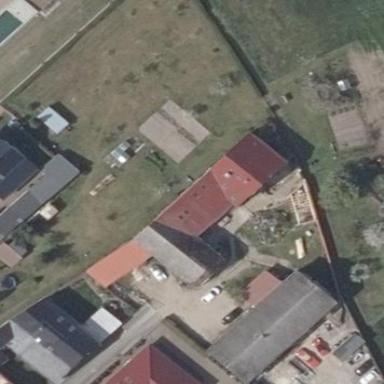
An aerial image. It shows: Simple and straightforward house.